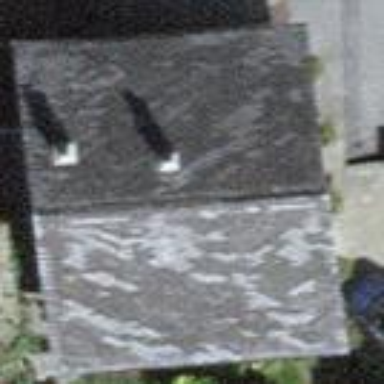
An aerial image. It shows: Simple house.